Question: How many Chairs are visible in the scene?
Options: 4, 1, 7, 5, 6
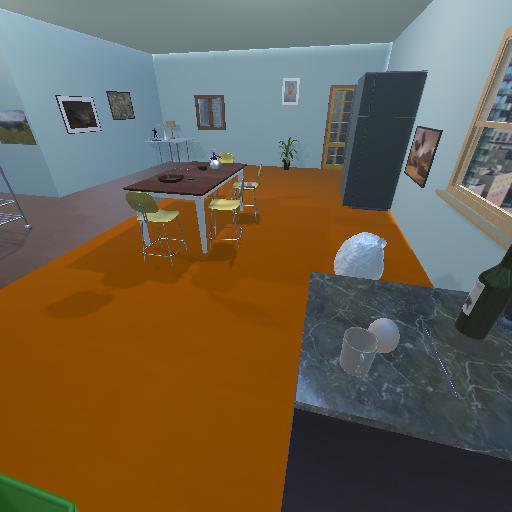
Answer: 4